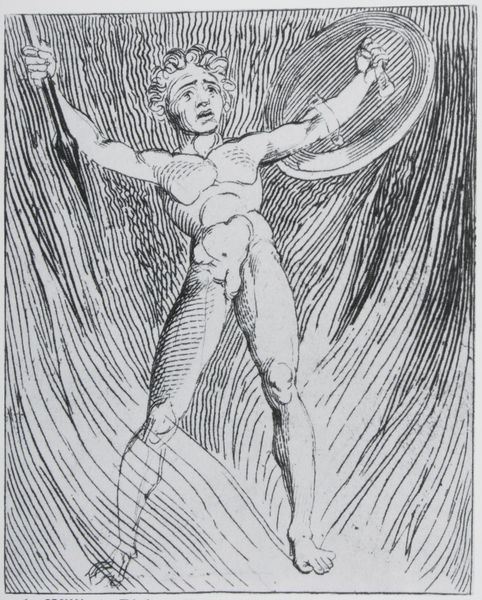
Titel: Fire
Künstler: William Blake
Institution: (Seriendruck)
Schlagwörter: akt, feuer, fuß, gott, hand, held, kampf, kämpfer, körper, mann, nackt, nackter, schatten, weiß, bewegung, brust, grau, haar, mund, nase, schwarz, skizze, stirn, zeichnung, blick, blond, jung, arm, arme, augen, gesicht, mensch, messer, rahmen, spitze, hände, haare, lippen, locken, rund, beine, taille, füße, holzschnitt, furchen, grafik, graphik, schattierung, klein, linien, ausdruck, lanze, duktus, kraft, muskeln, nabel, bauch, junge, knie, schenkel, zehen, fein, fallen, striche, penis, schild, tusche, offen, linie, kniee, druck, schraffur, radierung, stich, schwarzweiß, soldat, maserung, leib, runzeln, hüfte, muskel, schreien, wesen, krieger, erhoben, speer, schaten, david, kupferstich, brustkorb, kräftig, schrei, abwehr, ritzen, schuld, erschrocken, bizeps, schreiend, ergeben, gymnast, kroeger, d, lineolium, rspeer, richtugn, druchtraniert